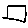
Label: square